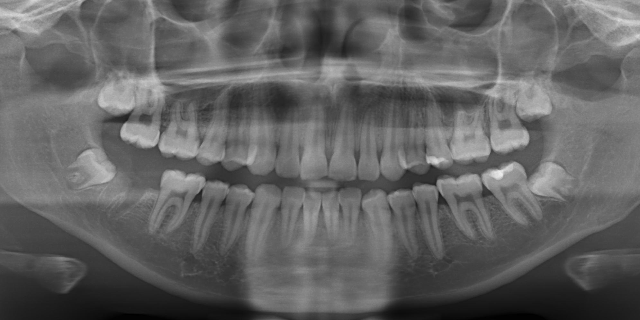
adult